Aerial crown-view tile of a tropical tree (Barro Colorado Island, Panama), acquired 20250715:
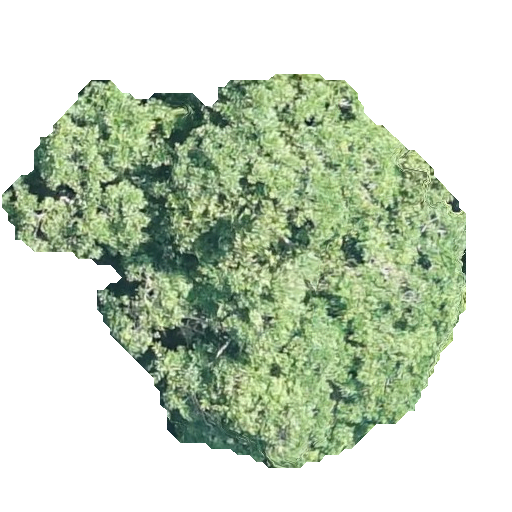
Species: Anacardium excelsum
GBIF accepted scientific name: Anacardium excelsum
Crown area: 183.123 m²